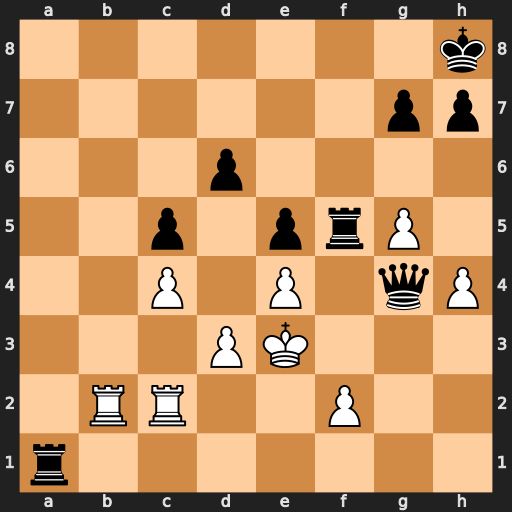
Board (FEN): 7k/6pp/3p4/2p1prP1/2P1P1qP/3PK3/1RR2P2/r7
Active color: w
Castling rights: -
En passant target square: -
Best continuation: Rb8+ Rf8 Rxf8#